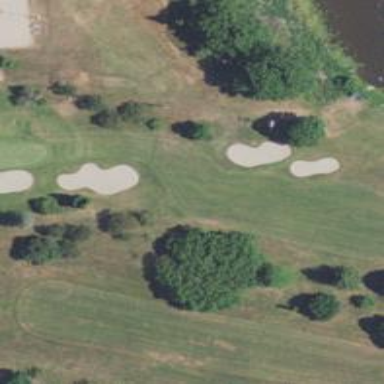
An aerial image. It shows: Golf hole.